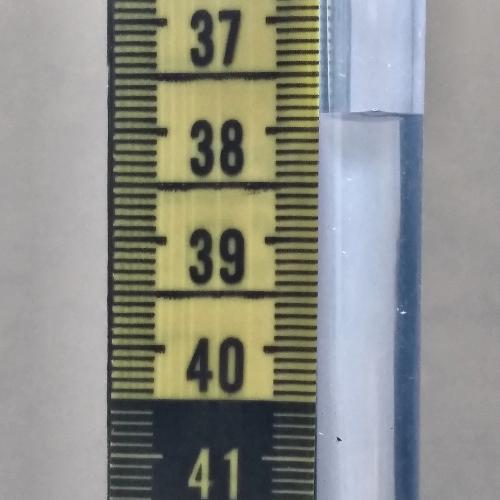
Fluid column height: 37.9 cm